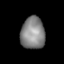
Tissue: lung
Cell type: Fibroblasts
Senescence score: 0.6238
Nuclear area (px): 761
Mean DAPI intensity: 131.809